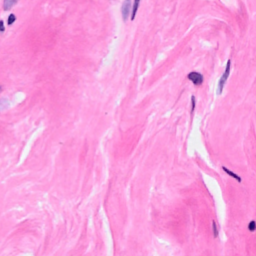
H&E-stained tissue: Breast